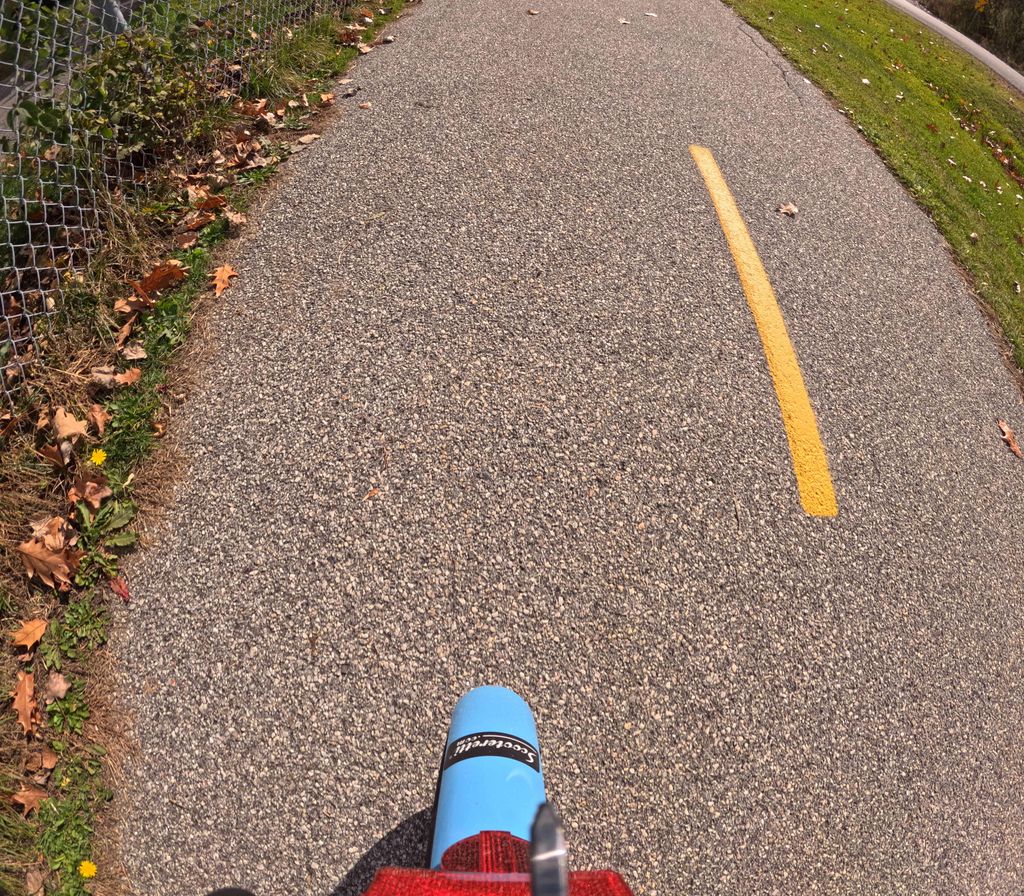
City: ottawa-gatineau